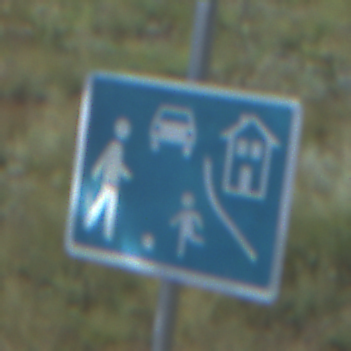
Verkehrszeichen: BeginnVerkehrsberuhigterBereich
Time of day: Night
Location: Outdoor (Nature)
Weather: PartlyCloudy
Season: NotSpecified
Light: Natural